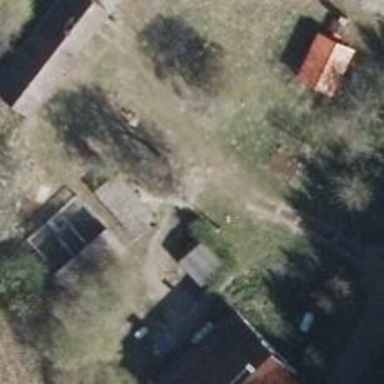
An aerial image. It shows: Isolated dwelling in remote location.